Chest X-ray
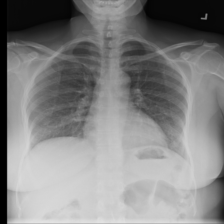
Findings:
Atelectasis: negative
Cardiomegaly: positive
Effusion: negative
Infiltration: negative
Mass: negative
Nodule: negative
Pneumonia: negative
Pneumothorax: negative
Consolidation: negative
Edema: negative
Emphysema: negative
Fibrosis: negative
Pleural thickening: negative
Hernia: negative